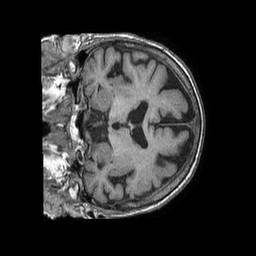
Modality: T1w
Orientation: coronal
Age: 82
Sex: female
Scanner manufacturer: philips
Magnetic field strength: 1.5 T
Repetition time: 0.007642 s
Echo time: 0.003474 s